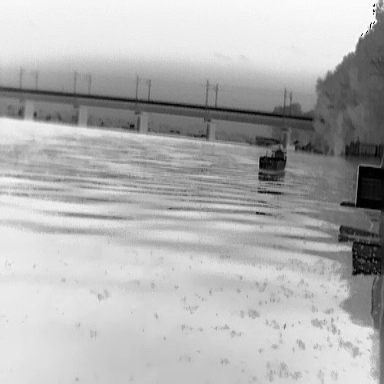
There is a liner in the infrared image.